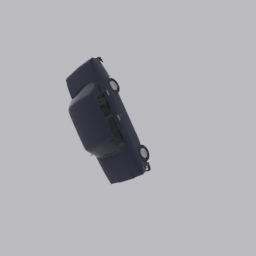
Label: mechanical